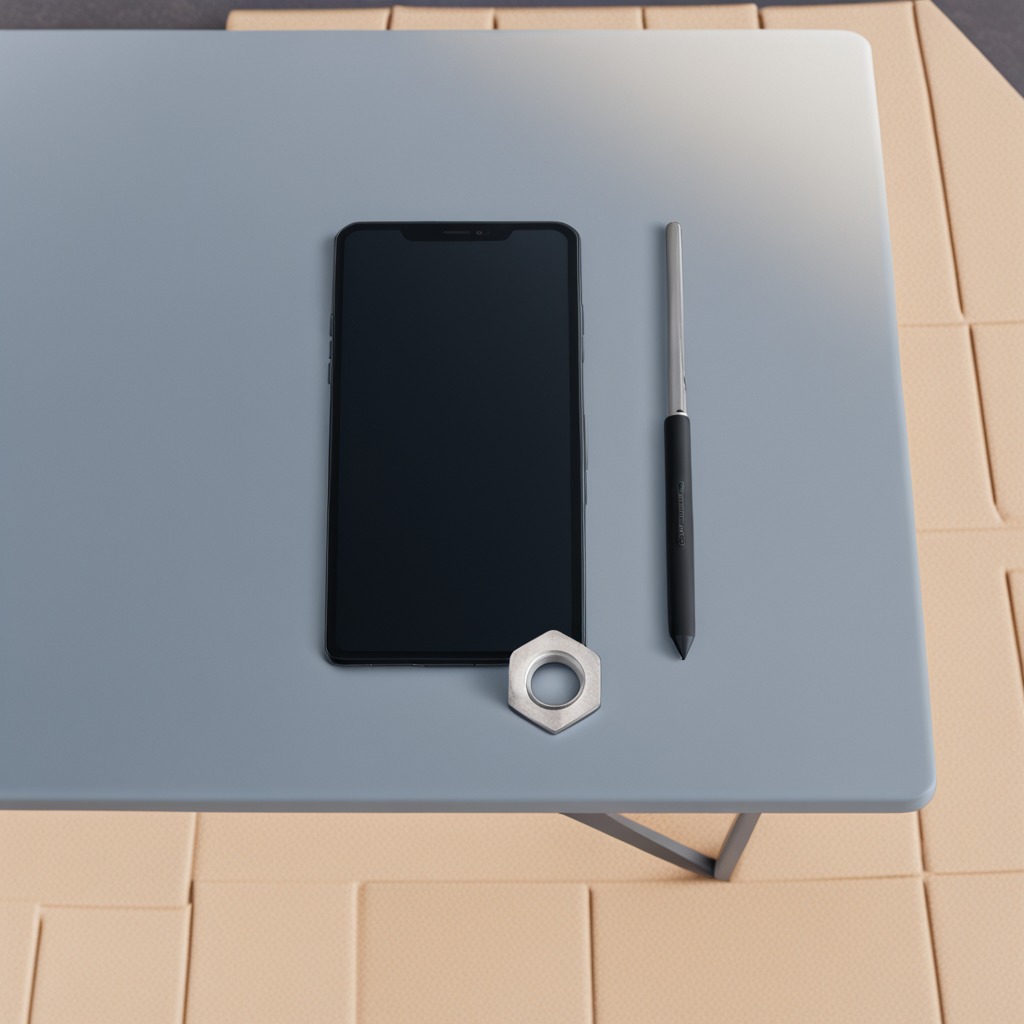
A metal nut is lying on the table.